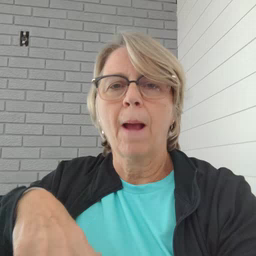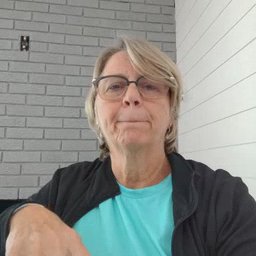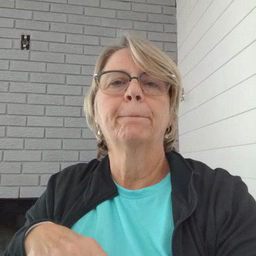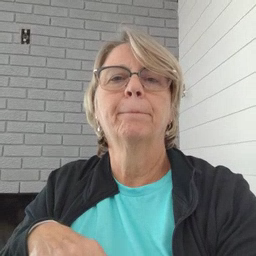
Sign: drop